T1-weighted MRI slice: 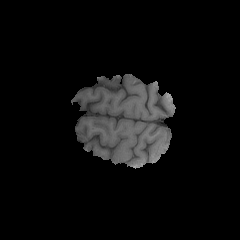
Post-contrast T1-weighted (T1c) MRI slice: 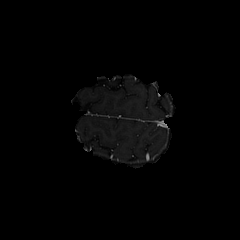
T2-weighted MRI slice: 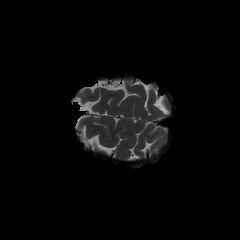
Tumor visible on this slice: no